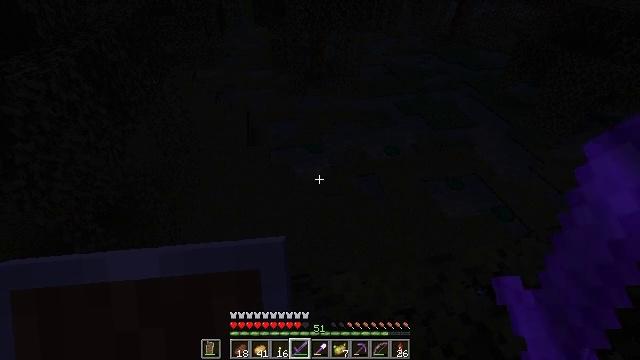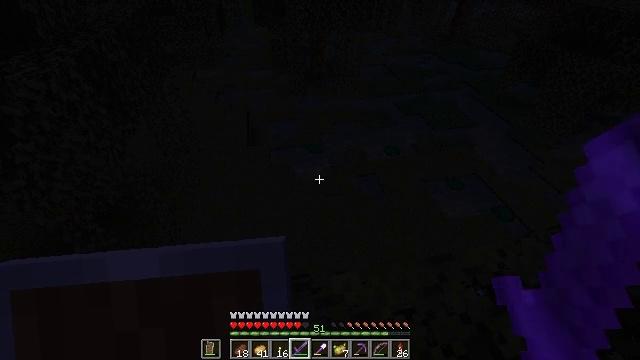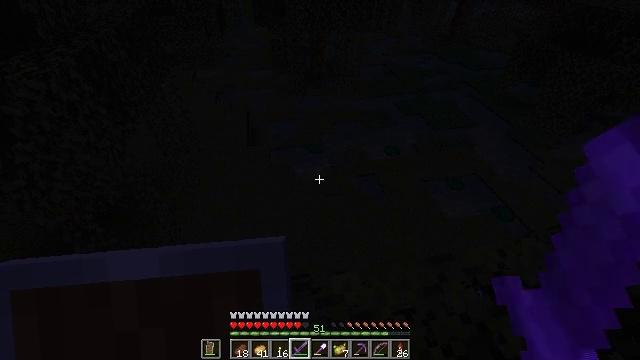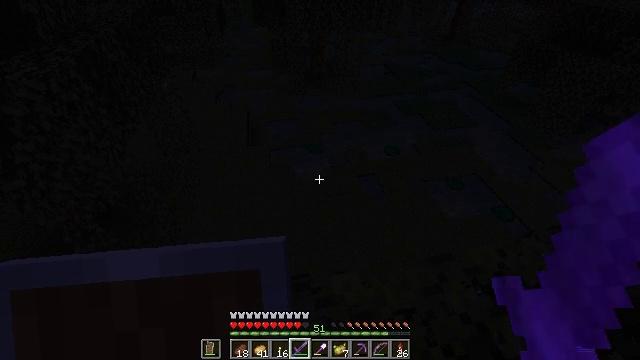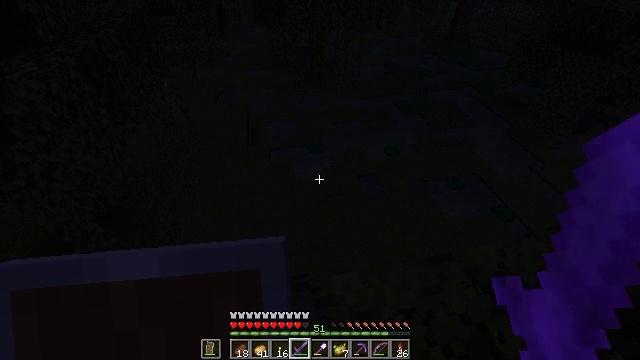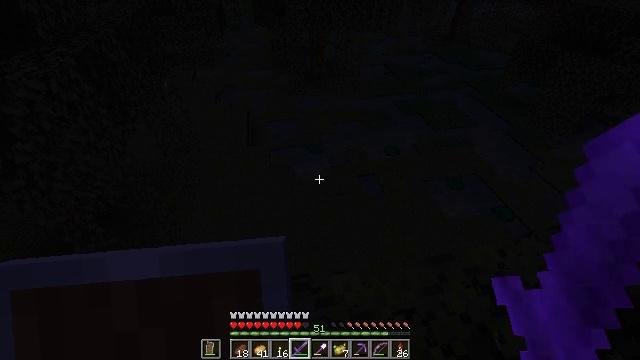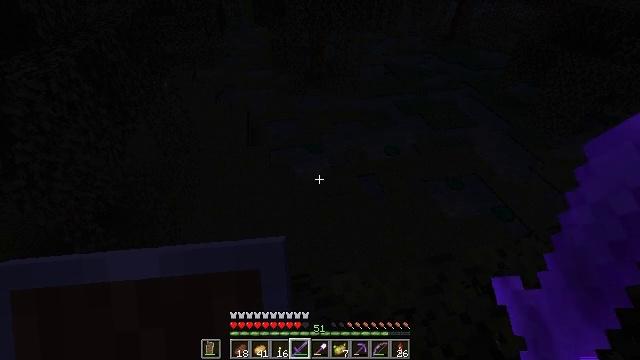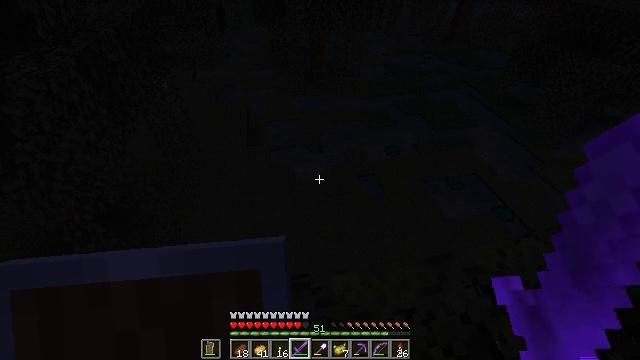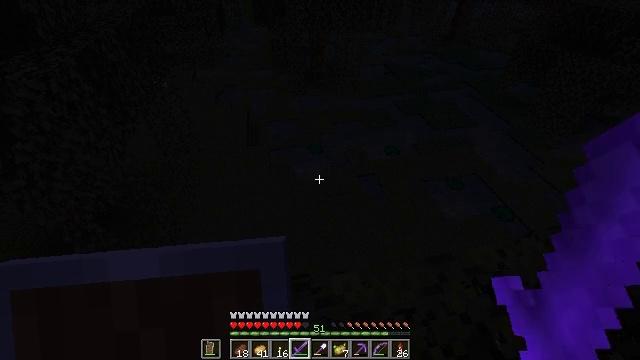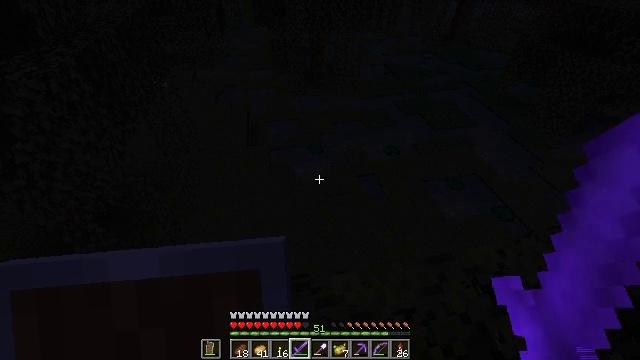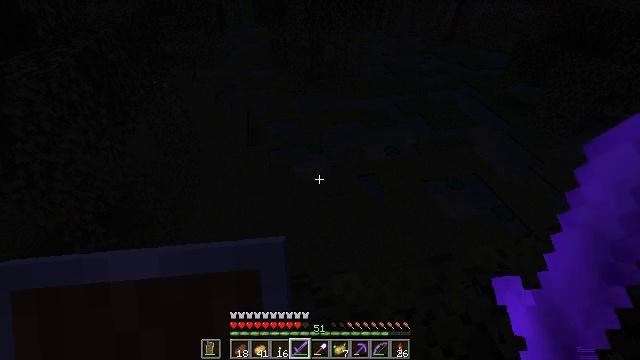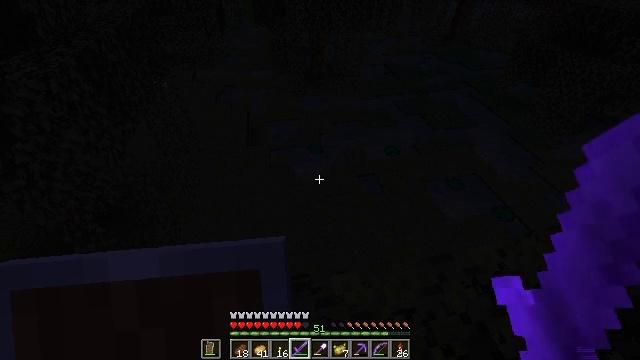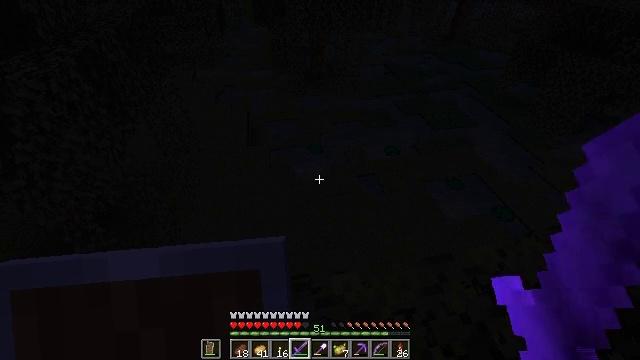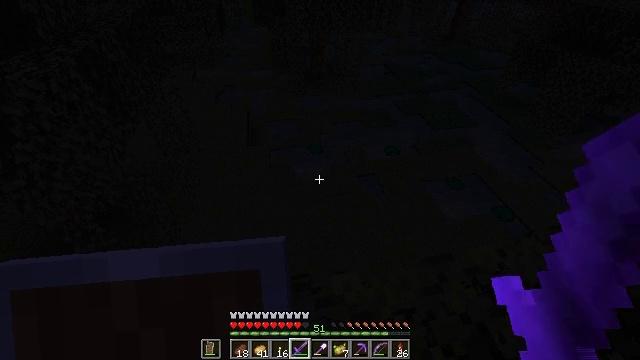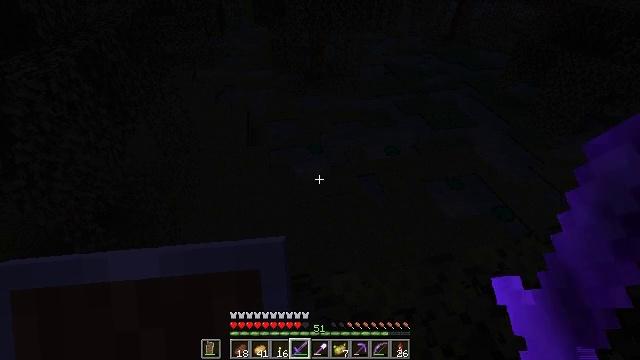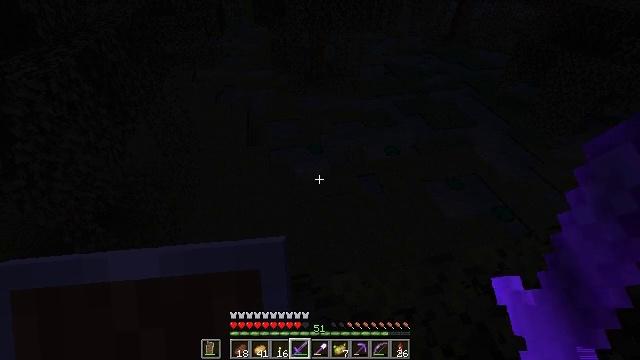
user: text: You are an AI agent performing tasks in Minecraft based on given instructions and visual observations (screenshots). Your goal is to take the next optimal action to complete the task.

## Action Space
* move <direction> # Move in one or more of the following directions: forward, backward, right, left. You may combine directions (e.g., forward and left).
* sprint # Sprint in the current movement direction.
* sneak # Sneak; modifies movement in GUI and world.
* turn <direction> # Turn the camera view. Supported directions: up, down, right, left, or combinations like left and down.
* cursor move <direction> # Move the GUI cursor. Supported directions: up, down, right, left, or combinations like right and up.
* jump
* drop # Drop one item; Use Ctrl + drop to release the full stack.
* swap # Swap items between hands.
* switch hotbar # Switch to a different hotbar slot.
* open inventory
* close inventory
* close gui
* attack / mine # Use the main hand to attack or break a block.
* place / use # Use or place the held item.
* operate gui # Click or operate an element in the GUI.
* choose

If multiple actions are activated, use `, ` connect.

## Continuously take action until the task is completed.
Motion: motion action
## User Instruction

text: Combat the slime.
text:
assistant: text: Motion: no_op
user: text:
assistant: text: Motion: no_op
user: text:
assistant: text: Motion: no_op
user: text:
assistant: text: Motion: no_op
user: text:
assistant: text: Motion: no_op
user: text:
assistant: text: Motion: no_op
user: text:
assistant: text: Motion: no_op
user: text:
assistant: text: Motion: no_op
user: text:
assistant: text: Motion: no_op
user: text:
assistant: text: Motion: no_op
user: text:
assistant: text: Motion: no_op
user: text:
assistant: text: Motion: no_op
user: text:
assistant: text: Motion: no_op
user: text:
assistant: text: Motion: no_op
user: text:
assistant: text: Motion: no_op
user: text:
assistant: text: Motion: no_op
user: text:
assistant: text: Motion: no_op
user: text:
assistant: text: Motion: no_op
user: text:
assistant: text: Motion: no_op
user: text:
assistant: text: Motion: no_op
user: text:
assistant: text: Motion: no_op
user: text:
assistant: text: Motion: no_op
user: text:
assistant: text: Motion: no_op
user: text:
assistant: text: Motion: no_op
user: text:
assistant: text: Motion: no_op
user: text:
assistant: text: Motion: no_op
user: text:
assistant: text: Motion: no_op
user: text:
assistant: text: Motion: no_op
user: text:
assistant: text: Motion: no_op
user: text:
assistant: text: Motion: no_op